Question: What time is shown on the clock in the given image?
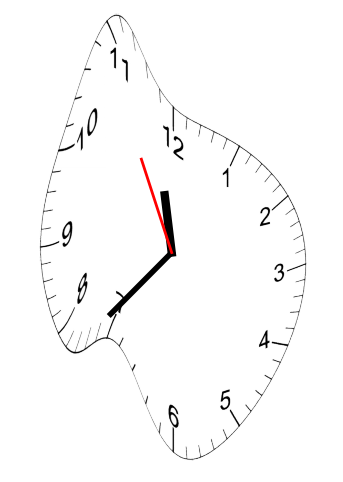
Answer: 11:36:55